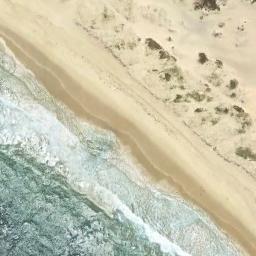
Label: beach